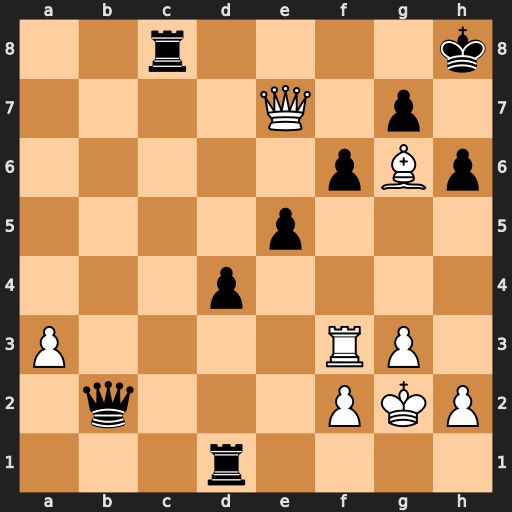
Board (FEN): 2r4k/4Q1p1/5pBp/4p3/3p4/P4RP1/1q3PKP/3r4
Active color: w
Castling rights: -
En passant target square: -
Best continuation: Rxf6 Qb3 Bf7 Qd3 Be6